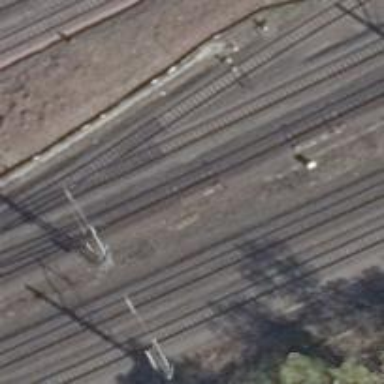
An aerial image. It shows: Railway switch with the turnout pointing to the right.